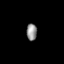
Tissue: prostate
Cell type: Endothelial cells
Senescence score: 0.7791
Nuclear area (px): 172
Mean DAPI intensity: 145.872